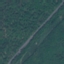
Land use / land cover: Highway